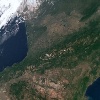
Label: land